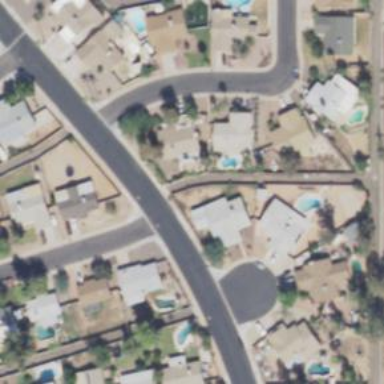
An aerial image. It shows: Alley classified as service road.